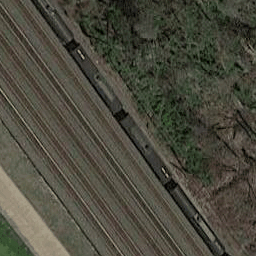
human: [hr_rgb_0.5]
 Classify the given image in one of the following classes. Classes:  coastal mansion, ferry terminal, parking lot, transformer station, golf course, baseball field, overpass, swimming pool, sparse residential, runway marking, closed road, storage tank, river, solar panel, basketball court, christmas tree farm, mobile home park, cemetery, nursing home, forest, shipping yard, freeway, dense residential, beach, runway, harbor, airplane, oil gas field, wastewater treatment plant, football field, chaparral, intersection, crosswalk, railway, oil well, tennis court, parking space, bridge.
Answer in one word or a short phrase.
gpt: railway